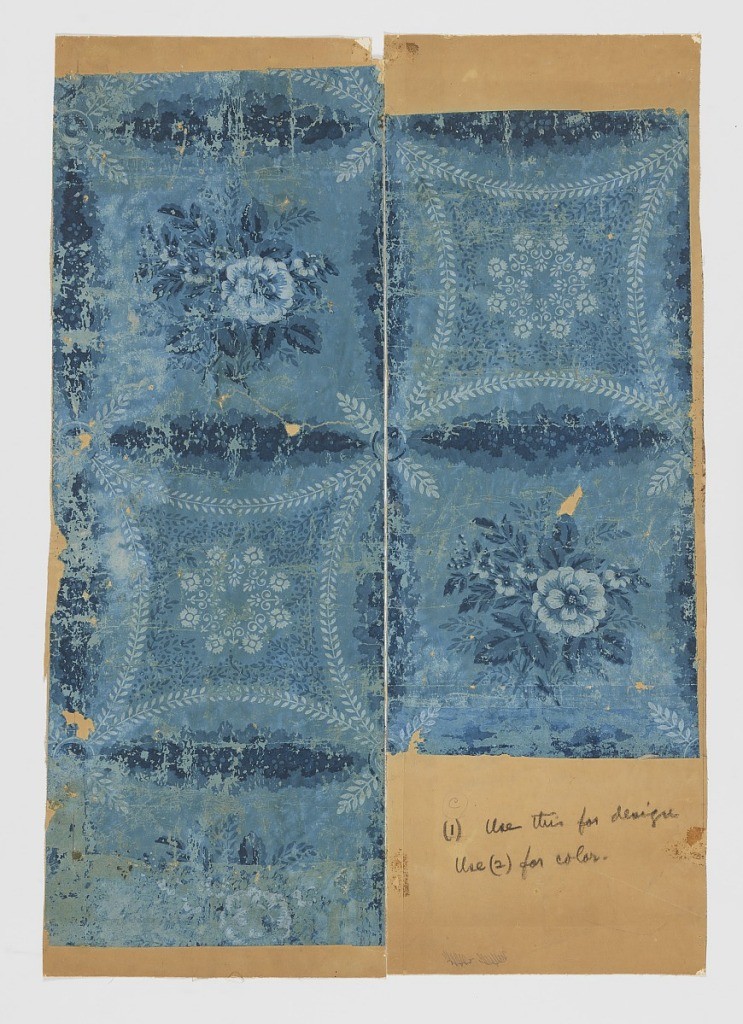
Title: Charleston Rose
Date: ca. 1810
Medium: Block-printed
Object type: Sidewall
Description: Blue rose alternating with a blue rosette, in tile format. Printed on blue ground.